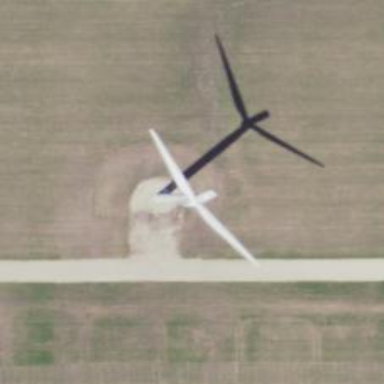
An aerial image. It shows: Wind generator powered by horizontal axis wind turbine.